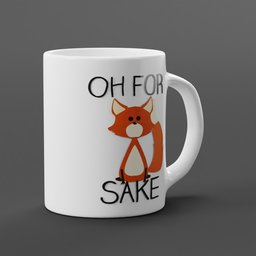
Label: tools